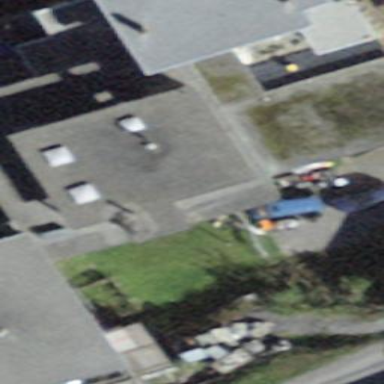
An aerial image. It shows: Flat-roofed building.